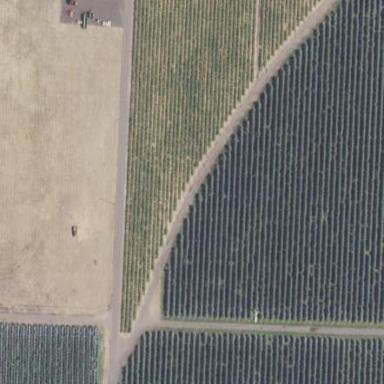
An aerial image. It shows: Vineyard where grapes are grown.